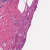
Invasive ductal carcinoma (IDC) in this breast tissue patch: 0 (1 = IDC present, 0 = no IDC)